Question: Suppose I am on location M(latitude, longitude), and I have 3 More GPS coordinates A(lat, lon) ,B (lat, lon), and C(lat, lon) which are in range of 500 meters radius around M.
I want to plot them on screen with respect to each other but to any other map or anything else, and number of gps point around M may increase or decrease but will always be in radius 500 meters around M.
M will be at the center of screen. ScreeWidth=320, ScreenHeight=400
I have following information
'''
M = 31.484083, 74.392708,
A = 31.483552, 74.392386 and distance from M is 66.42 Meters approximately
B = 31.483534, 74.392532 and distance from M is 63.23 Meters approximately
C = 31.483421, 74.392434 and distance from M is 78.00 Meters approximately
'''
M will be drawn at WIDTH/2 and HEIGHT/2 of the screen
for A, B and C a CONVERSION FUNCTION is required that will return x and y in pixels with RESPECT to M and
screen width and height, keeping in mind these points will always be within 500 meter radius around M.
So that I can plot these points as shown in picture below.
Here is image :

<URL>
I only need a conversion function for x and y, I know how to draw them on screen
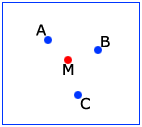
Answer: OK finally I managed to write a conversion function which do the trick for me and works fine as I have tested on different location and with reference to centre point(M) all other points are displayed with perfect proportion.
'''
public static POINT XY(double centerLatitude, double centerLongitude, double Latitude, double Longitude, double MetersPerPixel) {
double rto = 1/MetersPerPixel;
double dLAT = ((centerLatitude - Latitude)/ 0.00001) * rto;
double dLNG = -1 * ((centerLongitude - Longitude) / 0.00001) * rto;
int y = (int)Math.round(dLAT);
int x = (int)Math.round(dLNG);
POINT crd = new POINT(x, y );
return crd;
}
'''